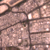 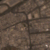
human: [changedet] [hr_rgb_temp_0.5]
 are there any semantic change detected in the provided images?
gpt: There is no change to mention.